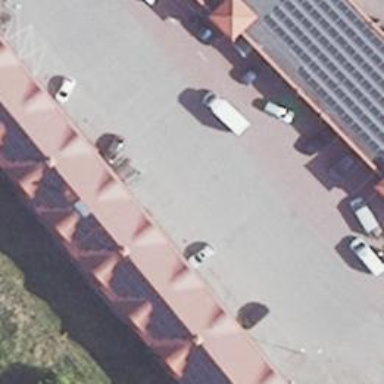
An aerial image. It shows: Retail building with gabled roof.